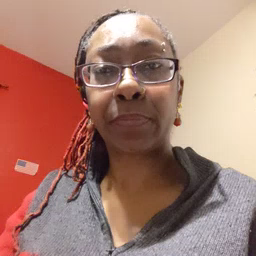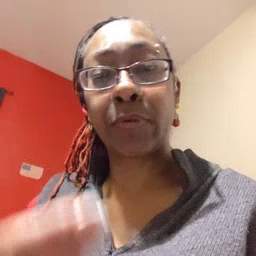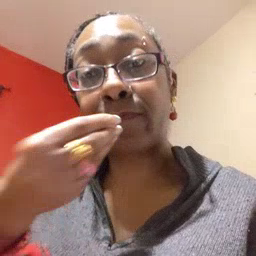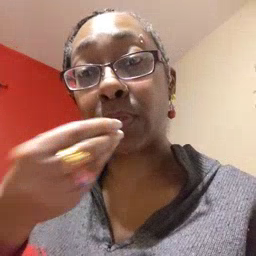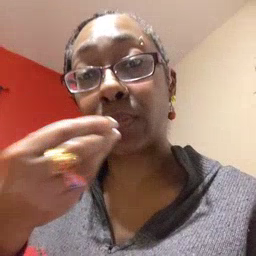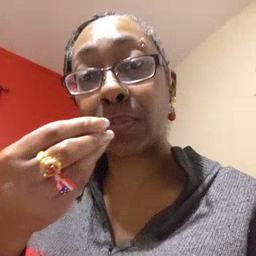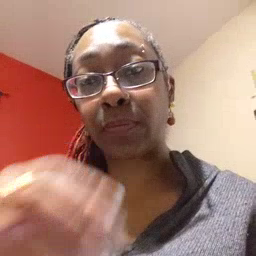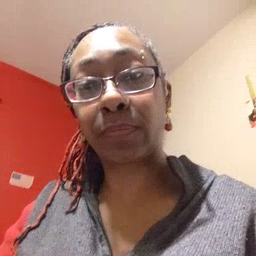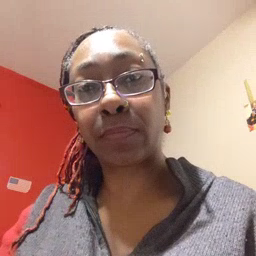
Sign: food